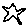
Label: star